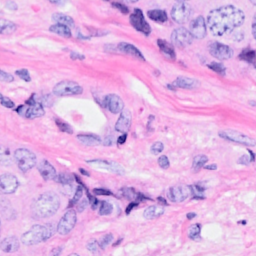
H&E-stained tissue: Breast